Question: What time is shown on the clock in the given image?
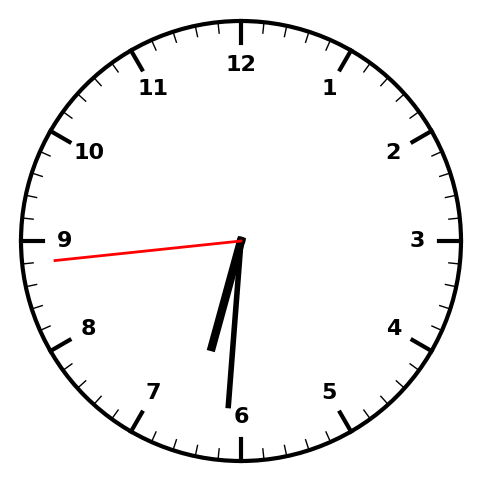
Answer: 06:30:44